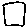
Label: square